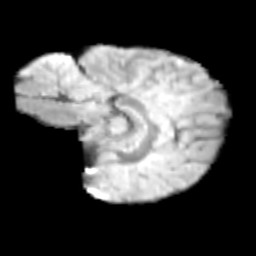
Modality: T2w
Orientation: sagittal
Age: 11
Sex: male
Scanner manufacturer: siemens
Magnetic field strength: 3 T
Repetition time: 3.8 s
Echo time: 0.07 s